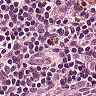
Metastatic tissue present: no